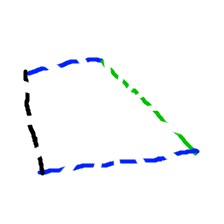
Shape: trapezoid